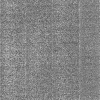
Atmospheric dust classification: dusty